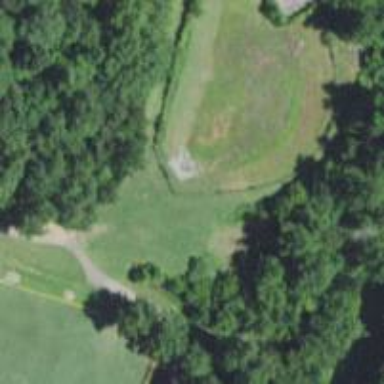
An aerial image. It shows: Path.